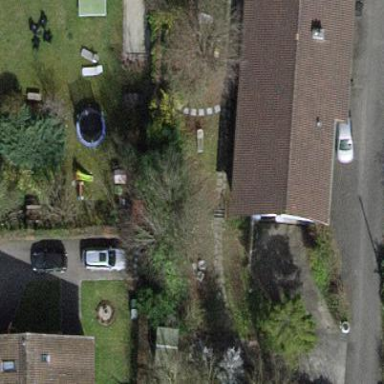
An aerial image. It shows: Garden enclosed by fence.